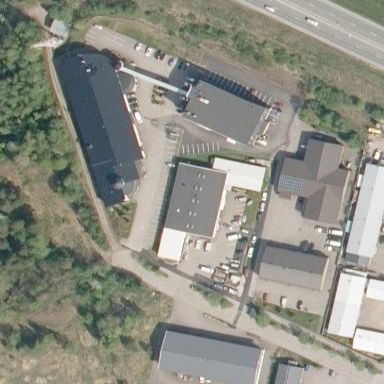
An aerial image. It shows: Warehouse with gabled roof.